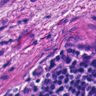
Metastatic tissue present: yes